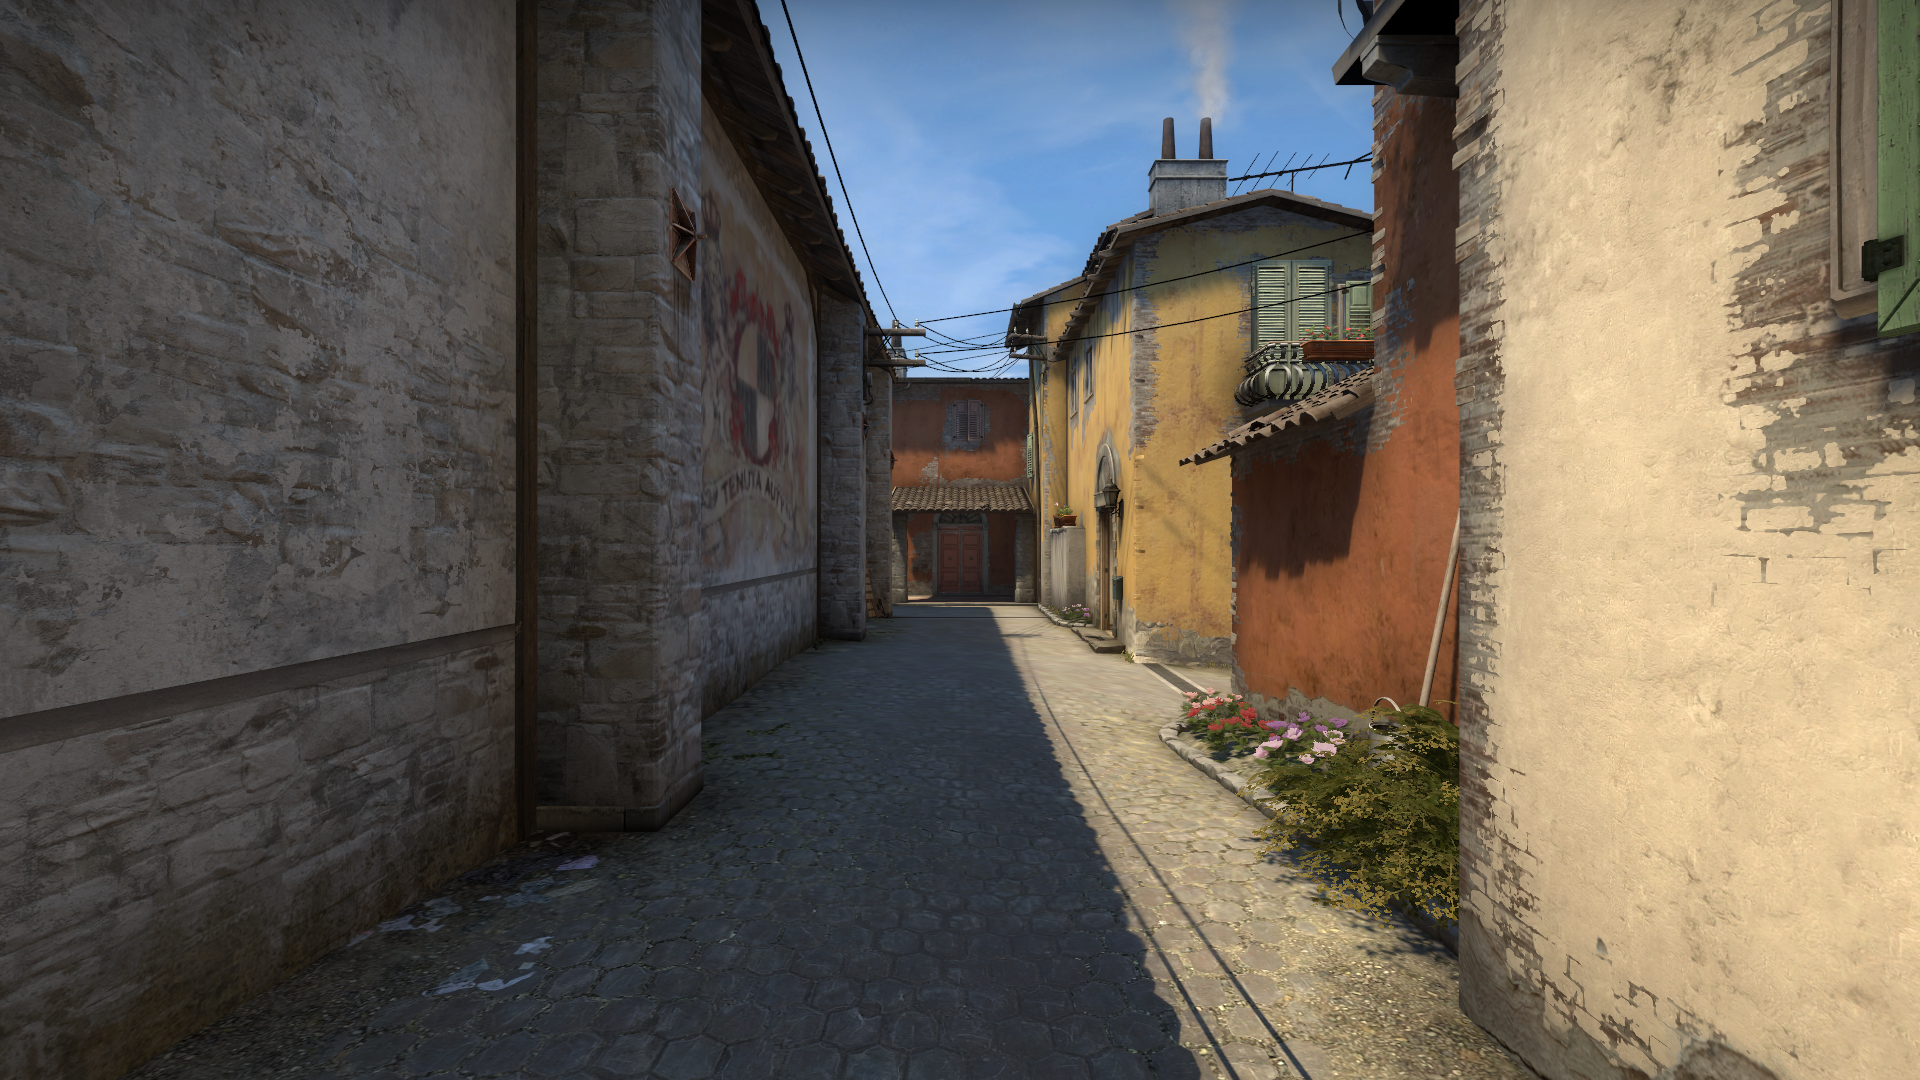
Map: de_inferno